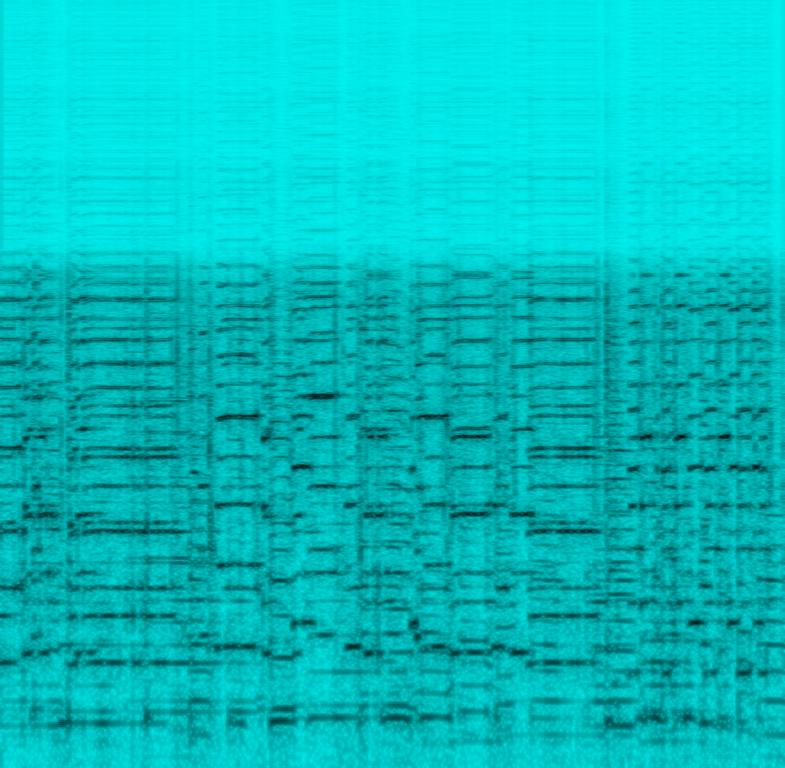
This song is a lively instrumental. The tempo is  medium fast with an enthusiastic accordion harmony and acoustic guitar accompaniment. The music is spirited, melodious, warm, cheerful, happy, vivacious and colourful. This music is a Folk song instrumental.